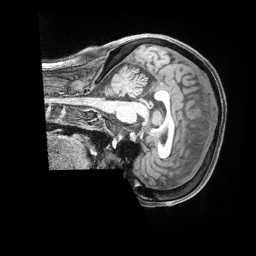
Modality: T1w
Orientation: sagittal
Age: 36
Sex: female
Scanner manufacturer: siemens
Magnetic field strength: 3 T
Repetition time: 2 s
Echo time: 0.00211 s